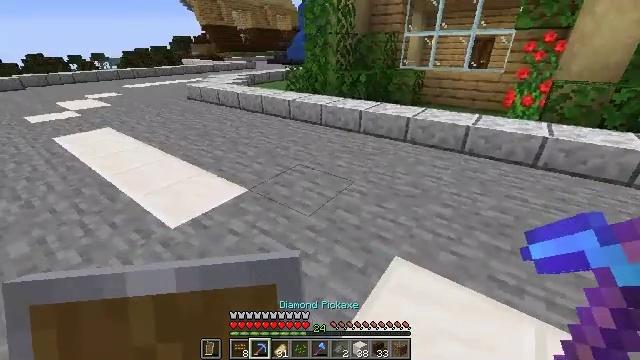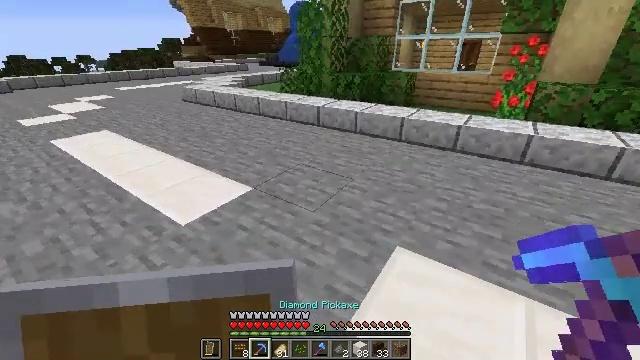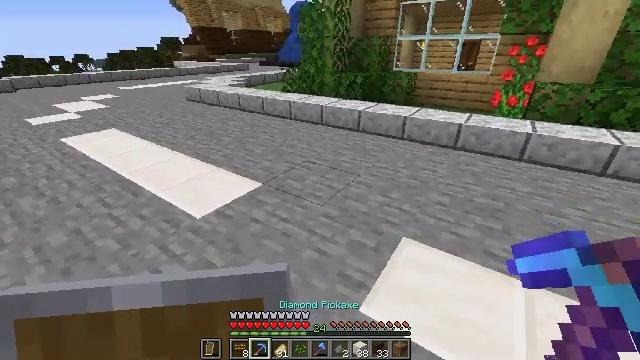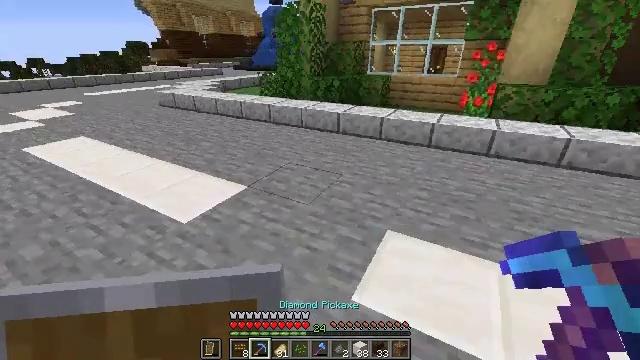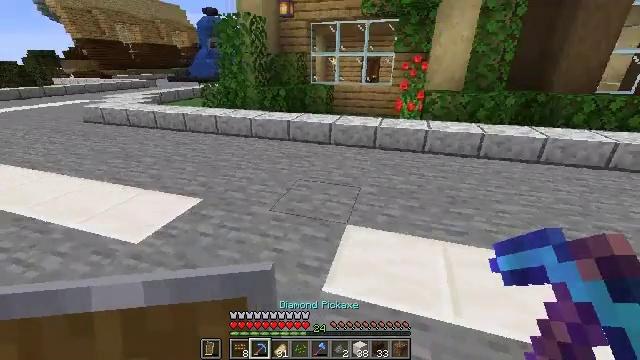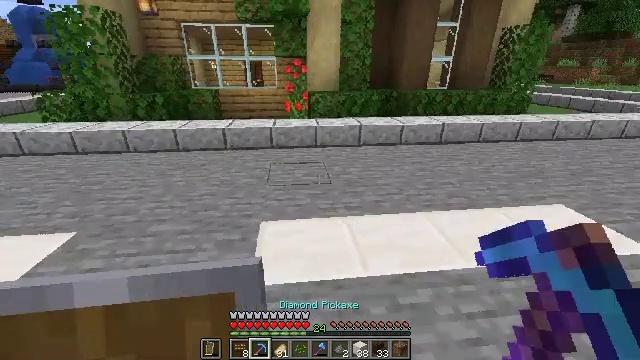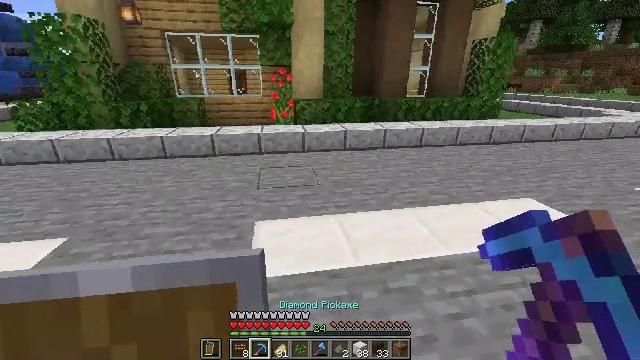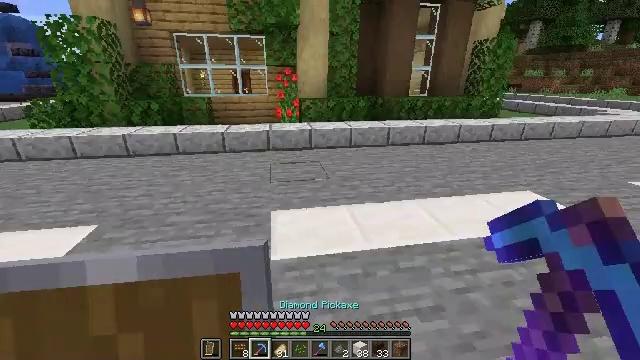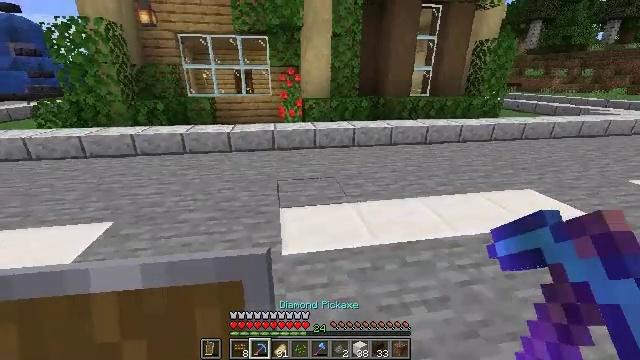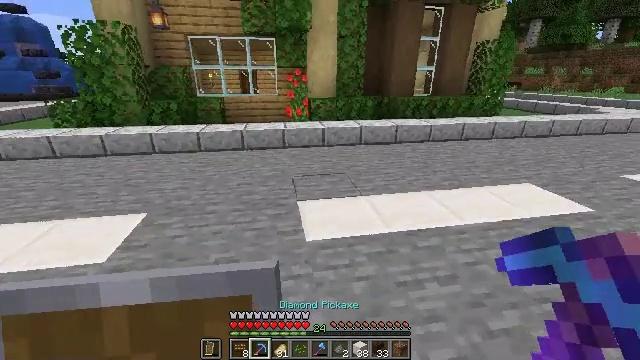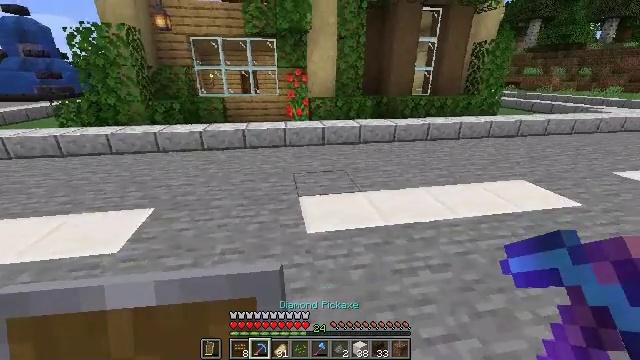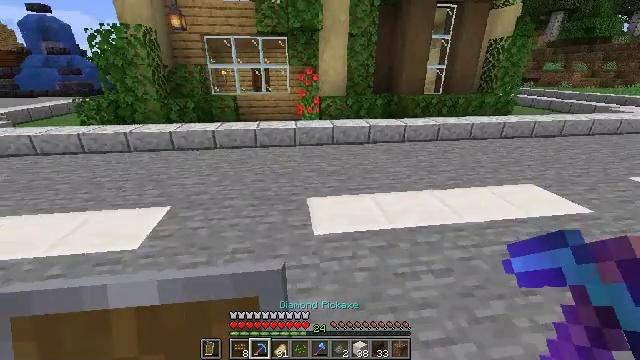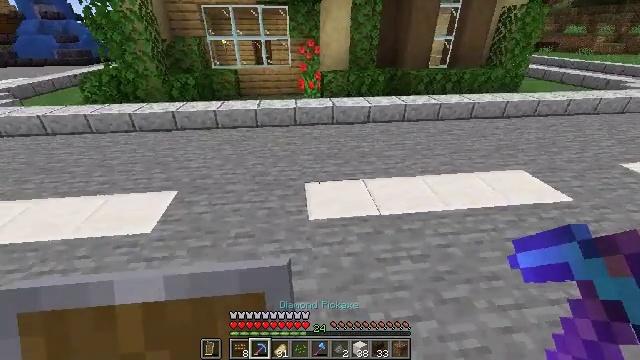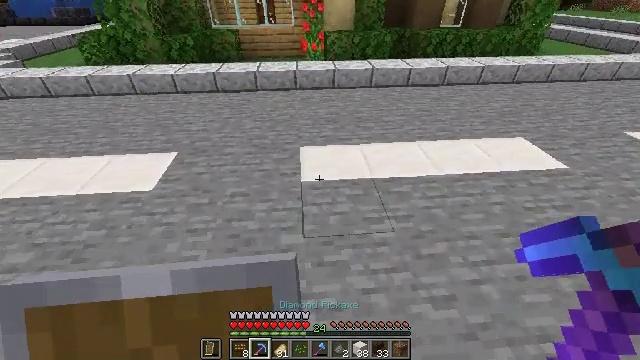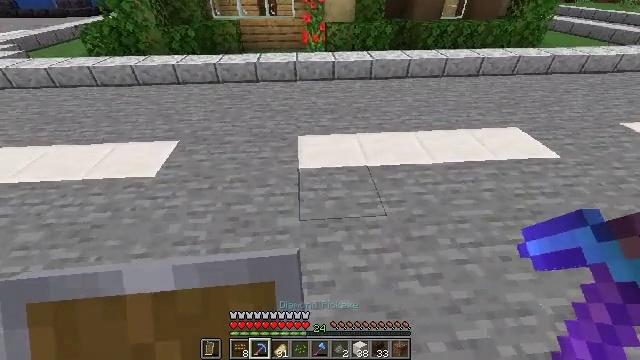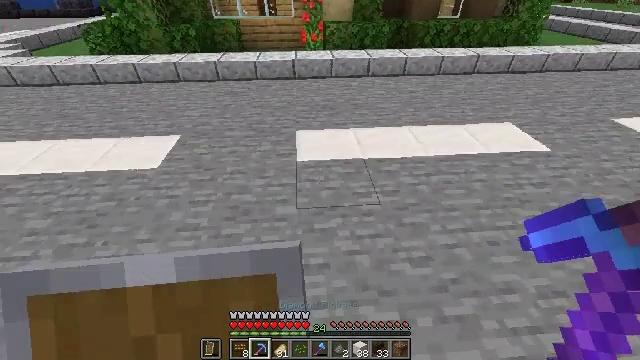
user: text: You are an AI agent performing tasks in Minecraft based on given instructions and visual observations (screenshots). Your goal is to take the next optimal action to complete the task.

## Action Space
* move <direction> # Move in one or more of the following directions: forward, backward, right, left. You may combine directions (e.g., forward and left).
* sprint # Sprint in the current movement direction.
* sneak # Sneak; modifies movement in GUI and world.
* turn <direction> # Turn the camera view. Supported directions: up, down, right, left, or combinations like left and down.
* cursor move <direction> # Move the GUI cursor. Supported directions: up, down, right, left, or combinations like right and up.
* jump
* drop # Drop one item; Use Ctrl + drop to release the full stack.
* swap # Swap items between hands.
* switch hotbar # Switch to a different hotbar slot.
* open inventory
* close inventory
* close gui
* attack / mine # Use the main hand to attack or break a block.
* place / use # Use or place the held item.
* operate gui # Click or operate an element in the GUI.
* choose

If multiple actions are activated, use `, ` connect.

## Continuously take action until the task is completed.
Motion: motion action
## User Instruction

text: Mine the polished diorite slab from the floor.
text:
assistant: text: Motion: move back and move left, turn right
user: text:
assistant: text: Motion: move back and move left
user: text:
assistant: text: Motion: move back and move left, turn right
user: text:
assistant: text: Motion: move back and move left, turn right and up
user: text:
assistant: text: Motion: move back and move left, turn right
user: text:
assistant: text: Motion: move back and move left, turn right and up
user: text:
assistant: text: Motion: move back and move left
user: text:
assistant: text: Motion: move back and move left
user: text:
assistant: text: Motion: move back
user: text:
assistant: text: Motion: move back and move right
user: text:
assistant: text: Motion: move right, turn left and down
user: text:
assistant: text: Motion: move right, turn left and down
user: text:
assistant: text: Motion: move back and move right, turn left and down
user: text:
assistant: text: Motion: move back, turn down
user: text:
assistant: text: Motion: move back
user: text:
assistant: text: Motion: move back
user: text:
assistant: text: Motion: no_op
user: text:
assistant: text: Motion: turn right and up
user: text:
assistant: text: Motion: no_op
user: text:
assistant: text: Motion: turn left
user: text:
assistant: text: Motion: turn left
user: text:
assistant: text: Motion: turn right and down
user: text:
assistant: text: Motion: turn right and down
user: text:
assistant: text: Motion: turn right and down
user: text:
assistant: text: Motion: turn right
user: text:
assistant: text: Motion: turn right and down
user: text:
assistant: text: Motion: no_op
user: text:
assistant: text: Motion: move left
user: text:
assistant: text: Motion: move left
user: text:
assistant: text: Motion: move left